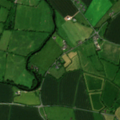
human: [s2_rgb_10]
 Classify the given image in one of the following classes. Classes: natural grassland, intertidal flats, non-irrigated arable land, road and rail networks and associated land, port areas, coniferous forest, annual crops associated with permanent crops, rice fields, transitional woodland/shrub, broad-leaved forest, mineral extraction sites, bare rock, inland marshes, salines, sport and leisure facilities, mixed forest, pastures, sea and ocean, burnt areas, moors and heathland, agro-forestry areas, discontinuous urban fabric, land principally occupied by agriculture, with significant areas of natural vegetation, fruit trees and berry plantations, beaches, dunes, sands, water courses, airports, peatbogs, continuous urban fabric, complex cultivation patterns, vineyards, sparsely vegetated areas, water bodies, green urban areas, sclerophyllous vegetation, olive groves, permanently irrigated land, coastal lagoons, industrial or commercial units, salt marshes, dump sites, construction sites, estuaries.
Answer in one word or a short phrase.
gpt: non-irrigated arable land, pastures